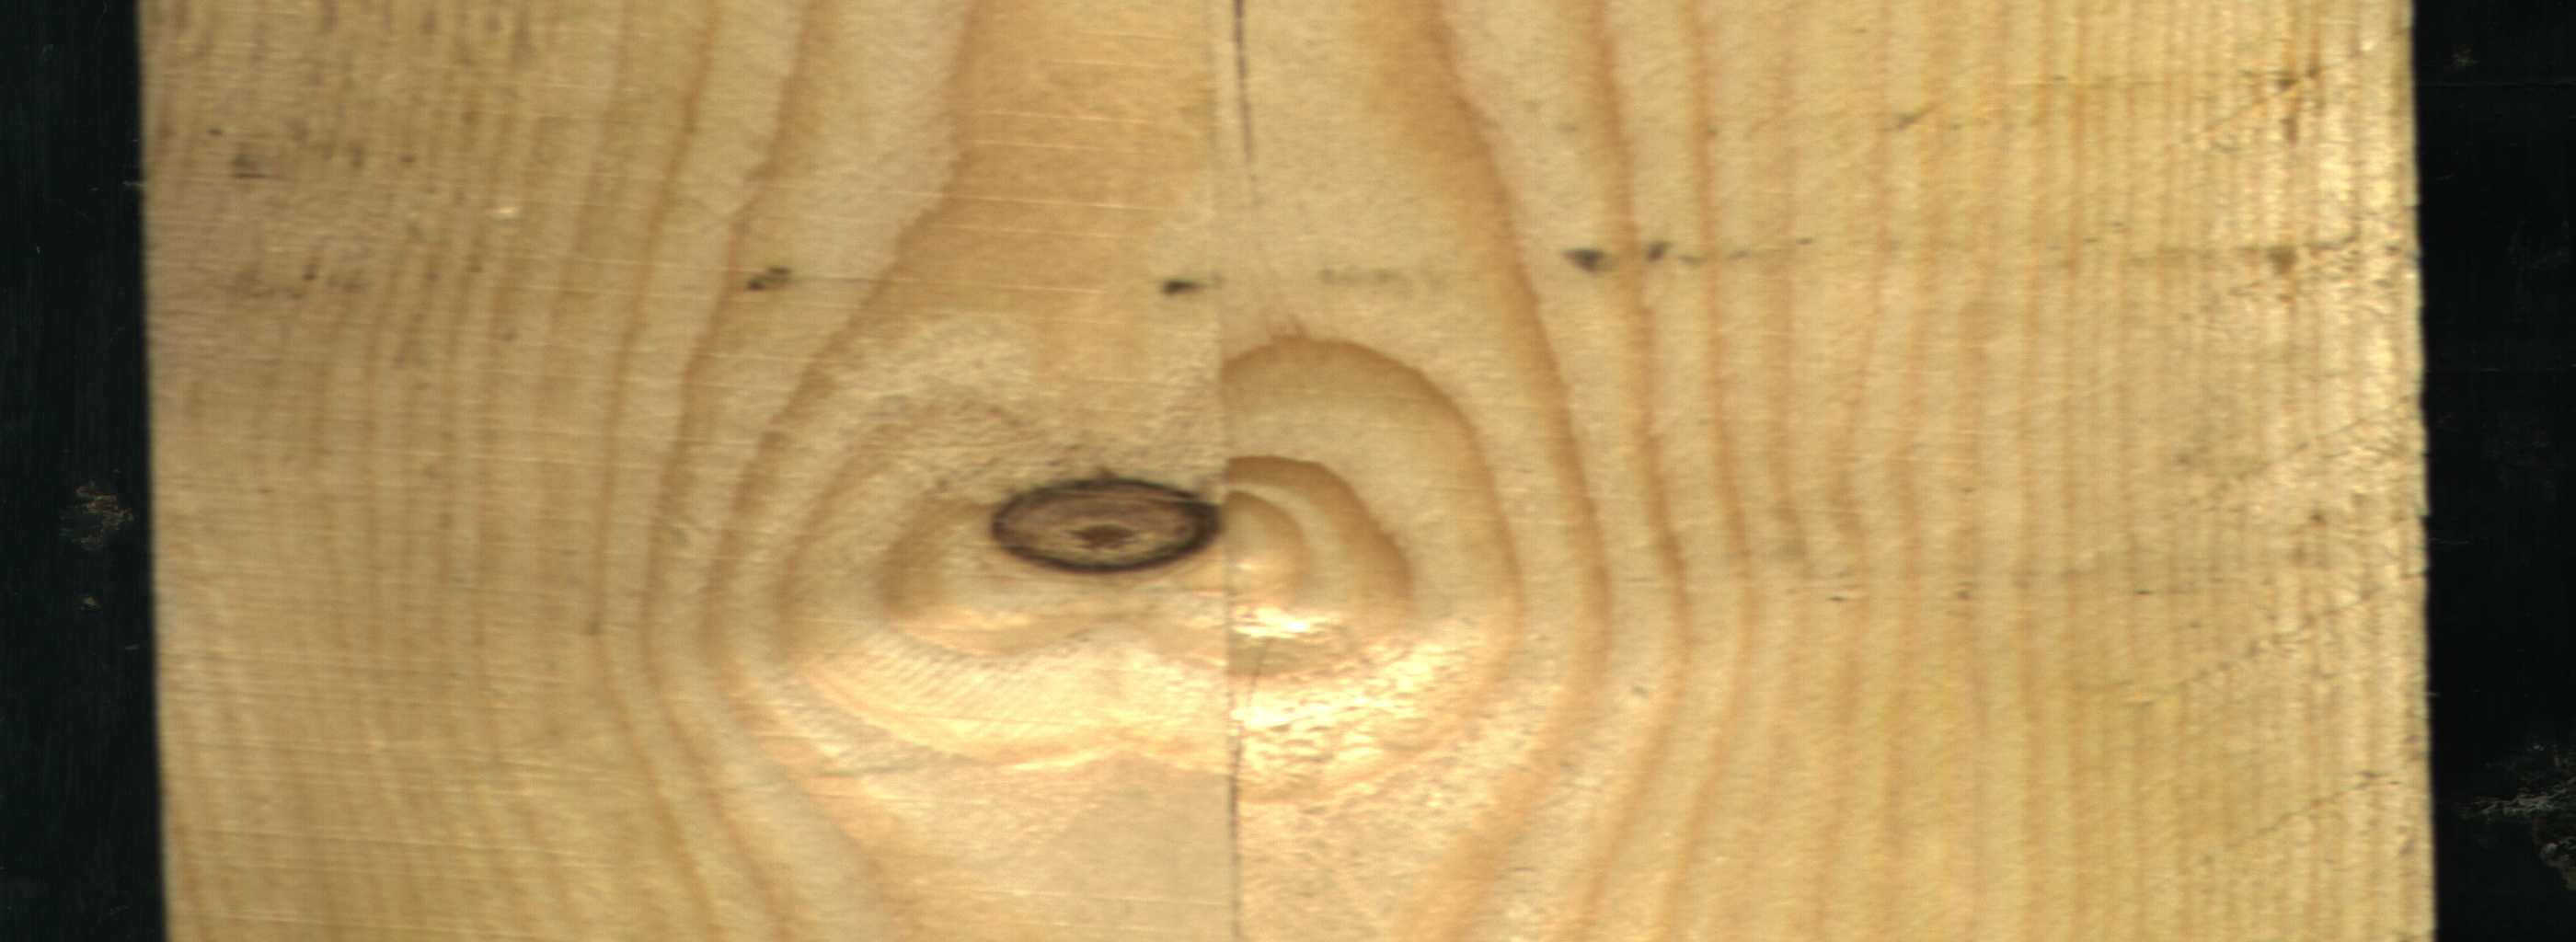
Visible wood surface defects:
Crack
Dead_Knot